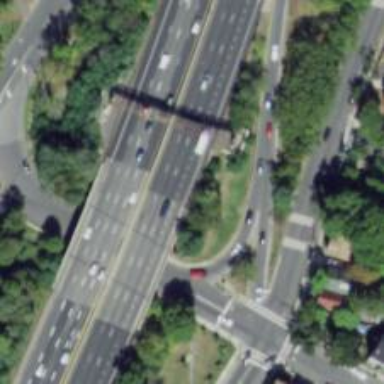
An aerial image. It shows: Urban freeway bridge over motorway.